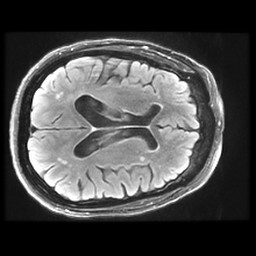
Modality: FLAIR
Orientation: axial
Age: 67
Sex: female
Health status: healthy
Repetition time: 12 s
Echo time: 0.09782 s